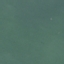
Label: SeaLake